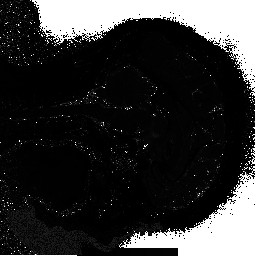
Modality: T2starmap
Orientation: sagittal
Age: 27
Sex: female
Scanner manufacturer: siemens
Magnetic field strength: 3 T
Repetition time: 0.043 s
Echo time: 0.00184 s